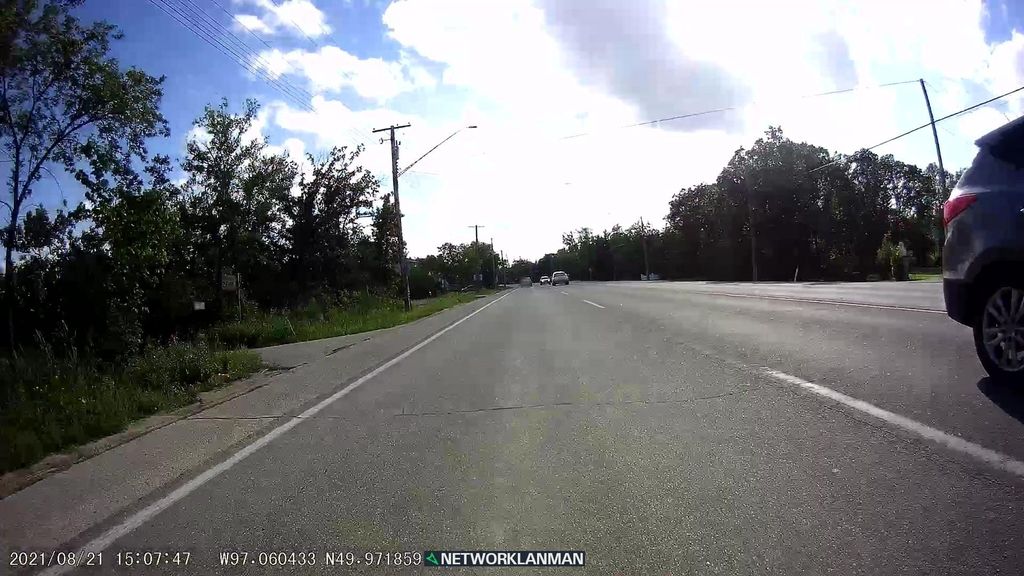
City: winnipeg